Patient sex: M
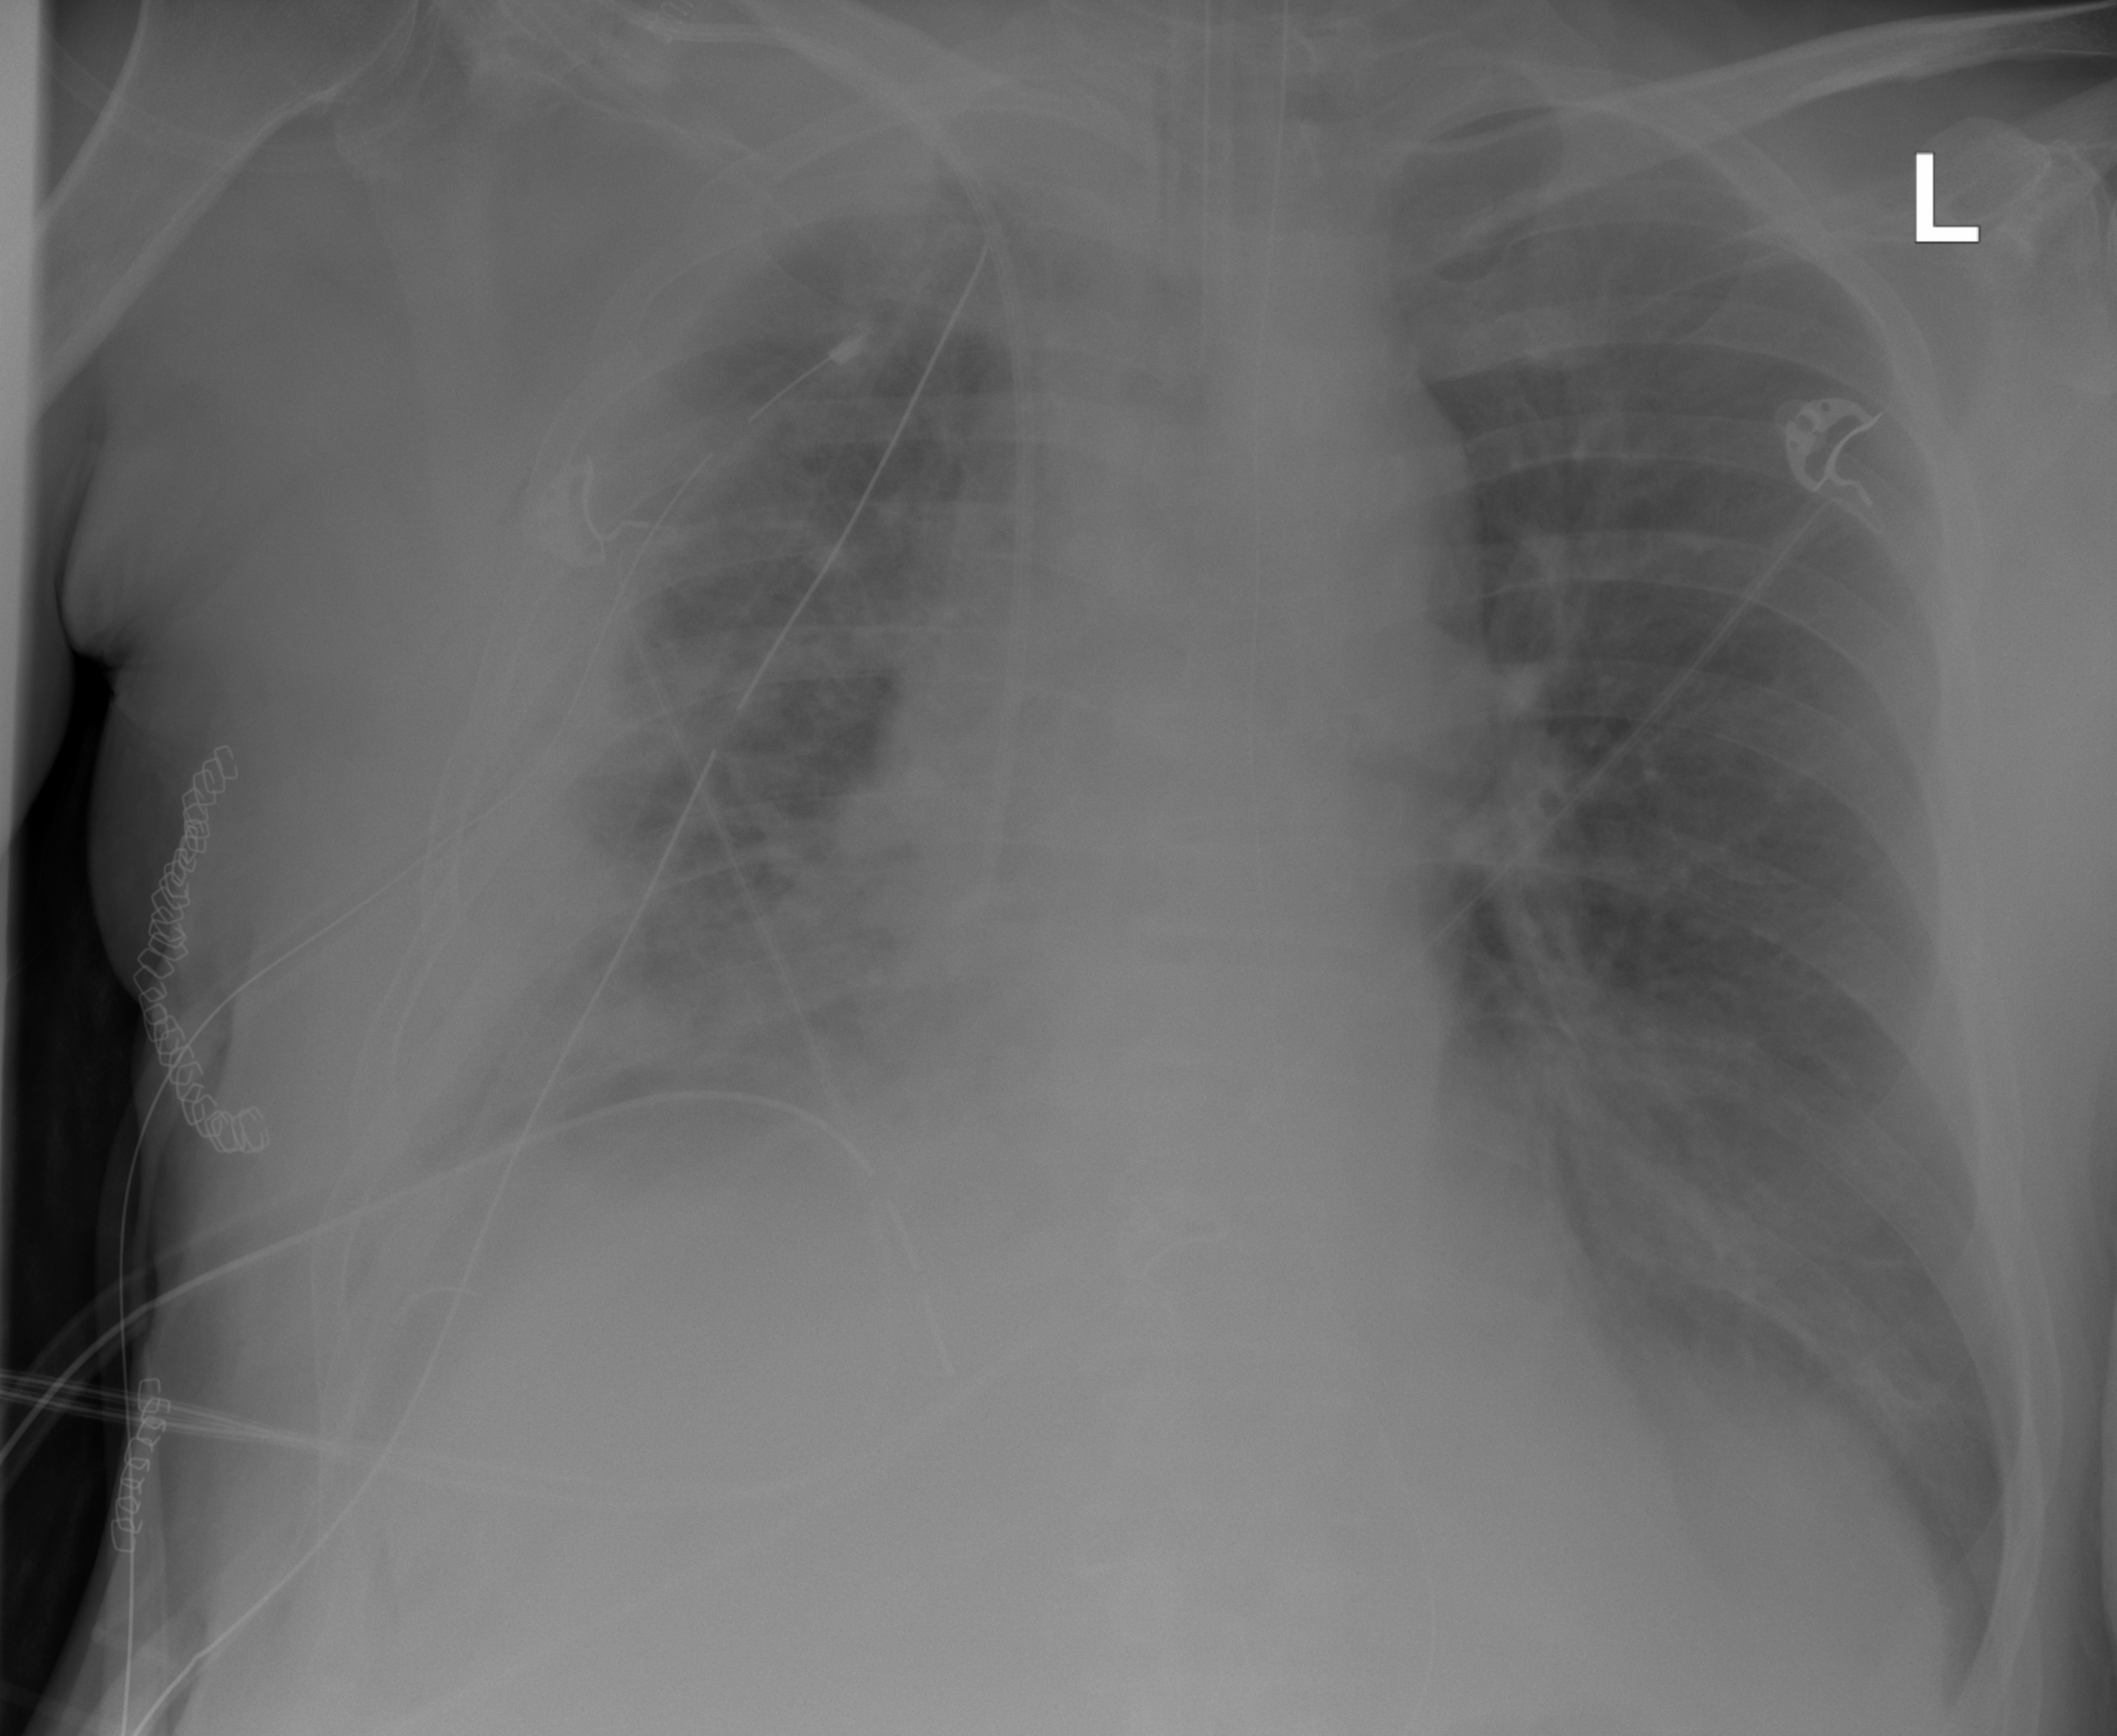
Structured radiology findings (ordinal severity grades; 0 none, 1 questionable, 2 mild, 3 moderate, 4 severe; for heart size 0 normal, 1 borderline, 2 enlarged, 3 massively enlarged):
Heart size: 1
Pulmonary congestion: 1
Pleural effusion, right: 2
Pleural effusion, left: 0
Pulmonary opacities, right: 3
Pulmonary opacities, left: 1
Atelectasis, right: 2
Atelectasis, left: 0